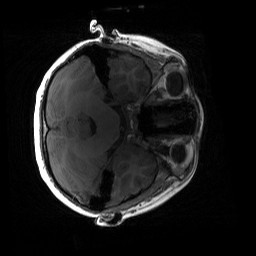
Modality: T1w
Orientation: axial
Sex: female
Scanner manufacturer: siemens
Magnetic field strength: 3 T
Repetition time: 1.9 s
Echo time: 0.00243 s